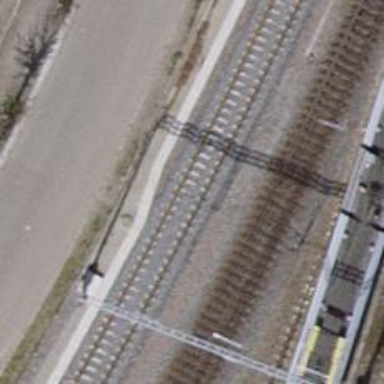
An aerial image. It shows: Single-track electrified railway siding with contact line for service.